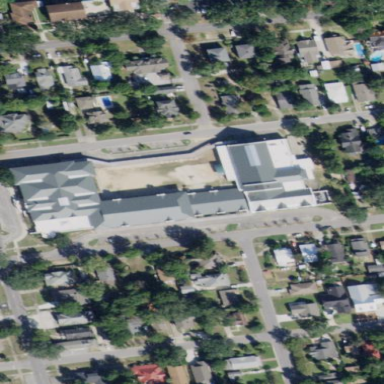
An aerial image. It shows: School.